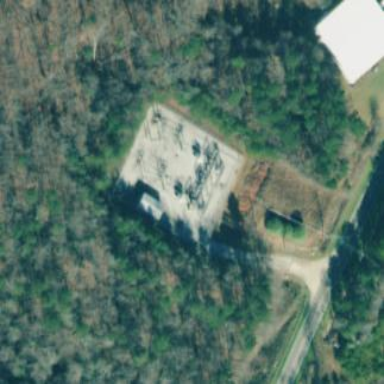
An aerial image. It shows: Distribution substation surrounded by fence.